Question:
The red and the green divs are aligned one next to another. How can make the red div be the same height as the green div?
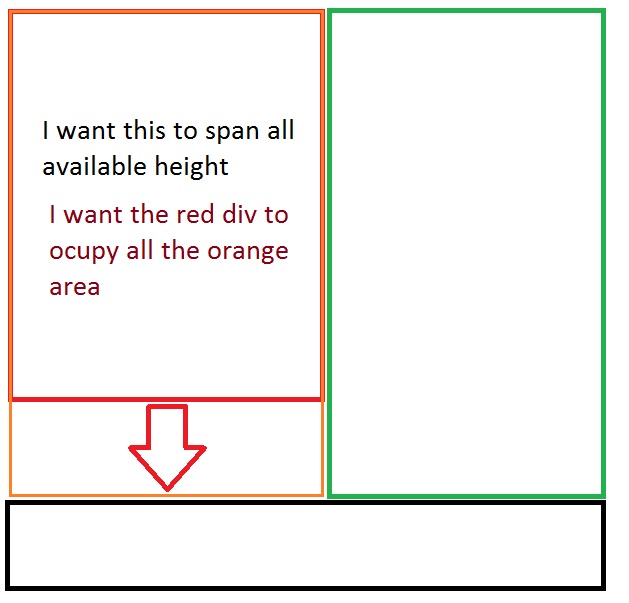
Answer: You should have a div that contains both elements and is <URL>
'''
<div class="wrapper clearfix">
<div class="red"></div>
<div class="green"></div>
</div>
'''
You then add position relative to the wrapper:
'''
.wrapper {
/* remember this is clearfixed */
position: relative;
}
'''
You let the green container float to the right:
'''
.green {
float: right;
width: 50%;
}
'''
Then you position absolute the red and let it know that it should use all the space of the wrapper:
'''
.red {
position: absolute;
left: 0;
width: 50%;
top: 0;
bottom: 0;
}
'''
Note that this case will only work when the green container is larger than the left one.